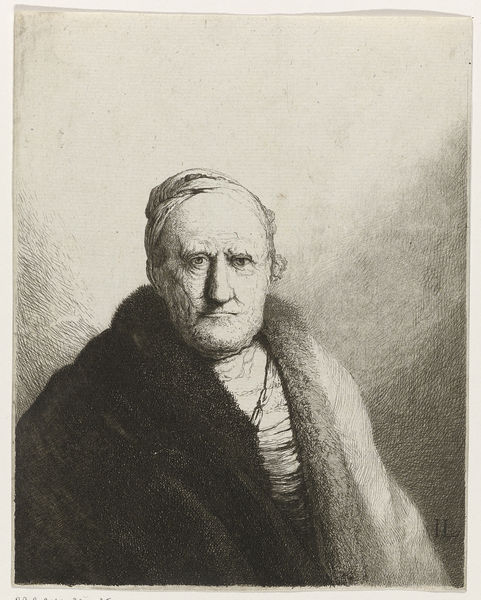
Titel: Portret van een man in bontjas
Künstler: Jan Lievens
Standort: Amsterdam
Institution: Rijksmuseum
Schlagwörter: face, homme, portrait